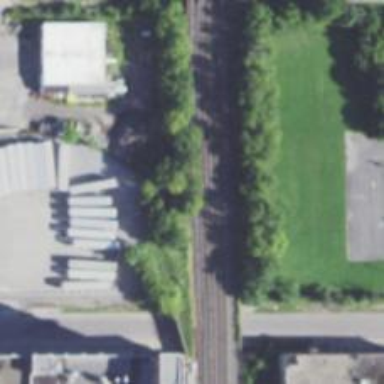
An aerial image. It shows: Abandoned railway.